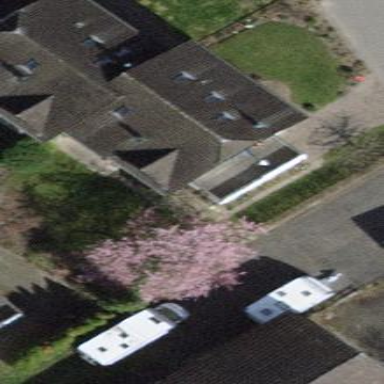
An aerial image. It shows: Semi-detached house.